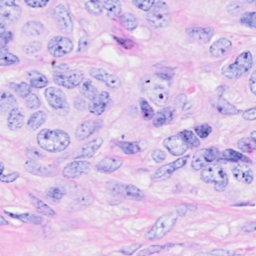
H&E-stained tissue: Breast